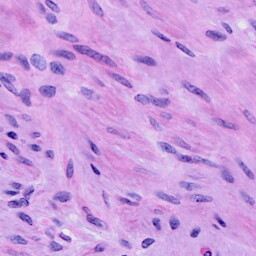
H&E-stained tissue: Cervix